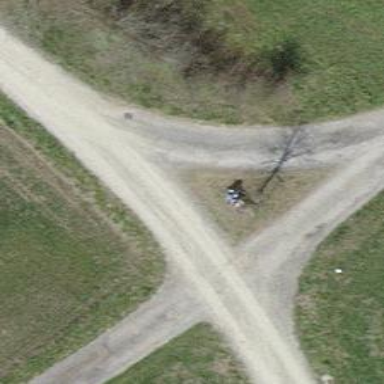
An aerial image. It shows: Guidepost providing information.